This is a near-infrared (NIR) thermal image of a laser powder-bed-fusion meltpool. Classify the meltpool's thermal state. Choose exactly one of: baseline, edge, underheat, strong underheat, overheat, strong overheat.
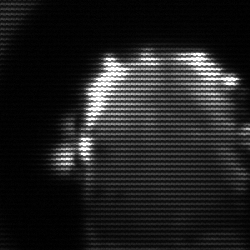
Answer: baseline